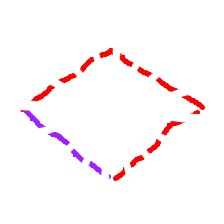
Shape: rhombus